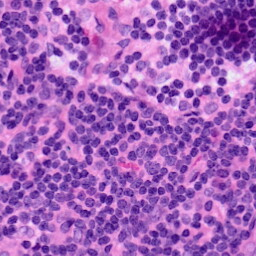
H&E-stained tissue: LymphNode